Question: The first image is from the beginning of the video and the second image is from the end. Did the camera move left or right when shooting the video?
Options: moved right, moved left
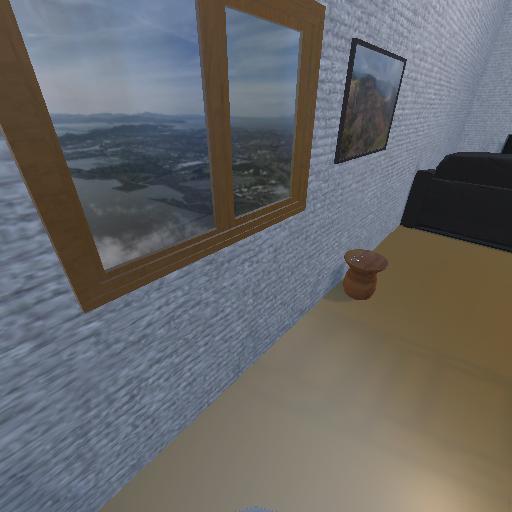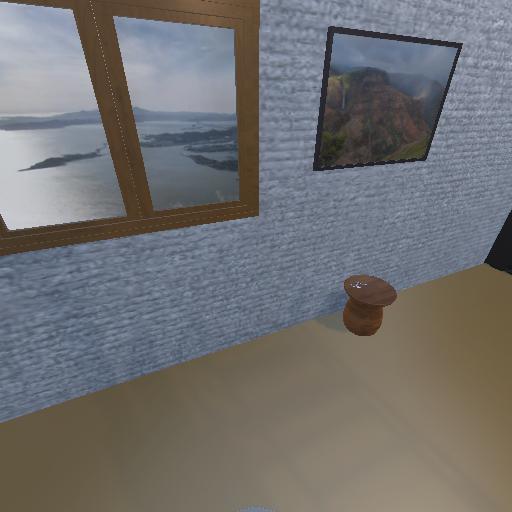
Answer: moved right